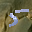
Label: 5